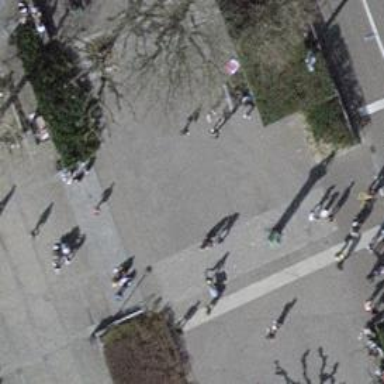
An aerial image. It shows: Steps made of paving stones.